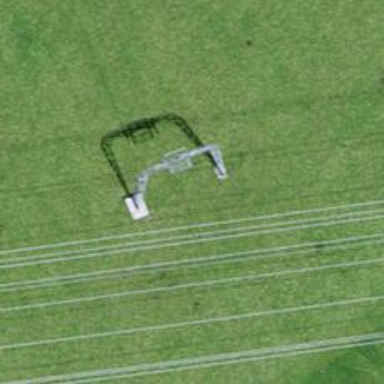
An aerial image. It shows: Pylon for aerialway.